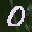
Label: 0